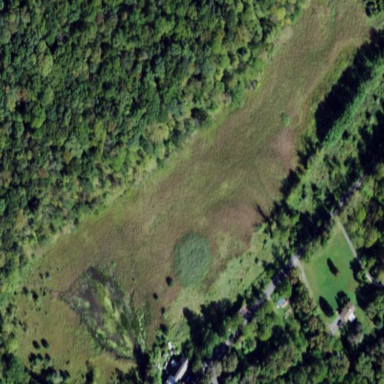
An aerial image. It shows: Marshy wetland area.